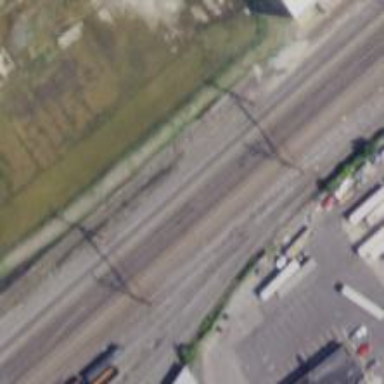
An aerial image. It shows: Railway track with contact lines for electrification.